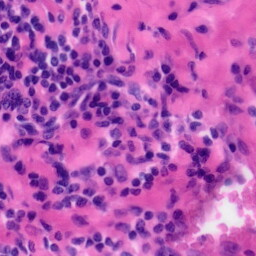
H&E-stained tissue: Tonsil